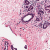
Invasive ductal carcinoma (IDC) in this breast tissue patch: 0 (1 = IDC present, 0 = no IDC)